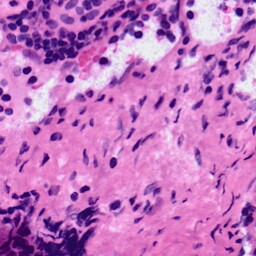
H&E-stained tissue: LymphNode